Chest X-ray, AP view. Patient: 18 years old, sex F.
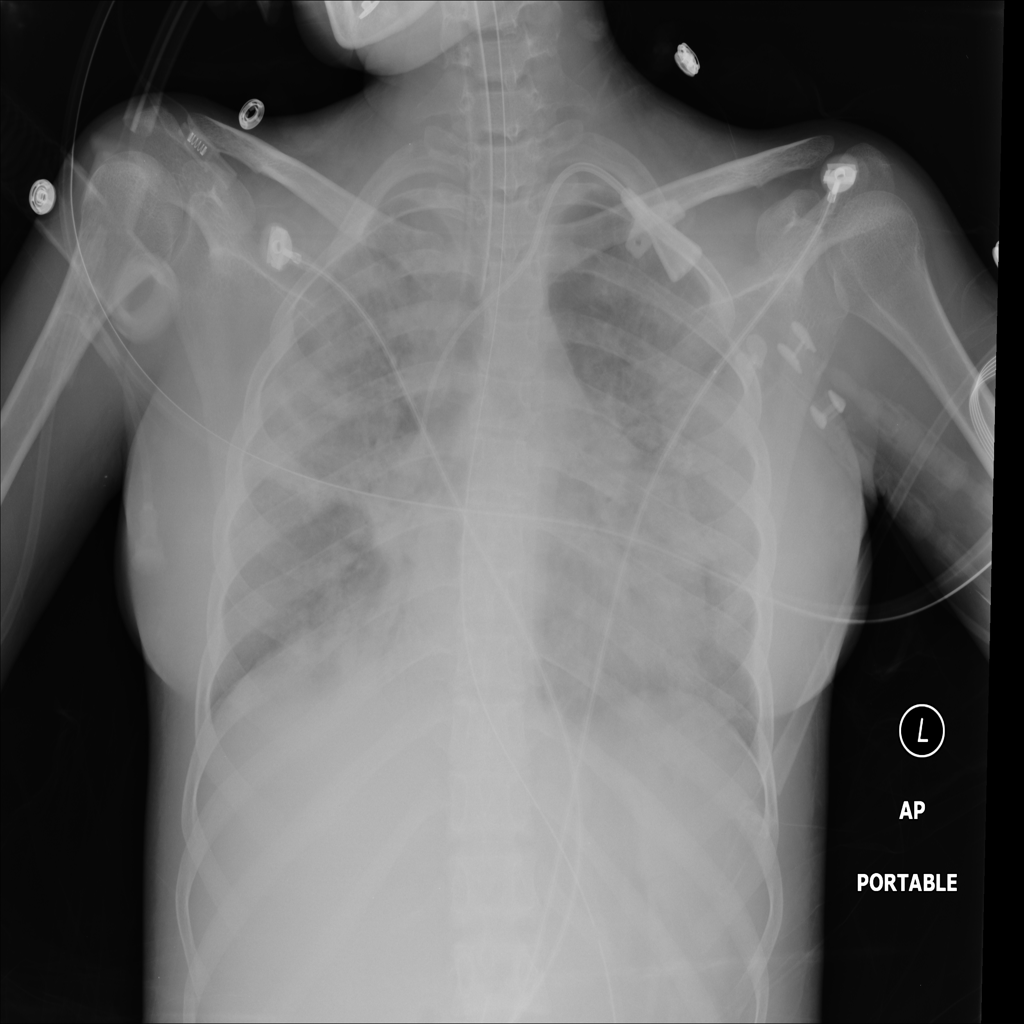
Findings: No Finding